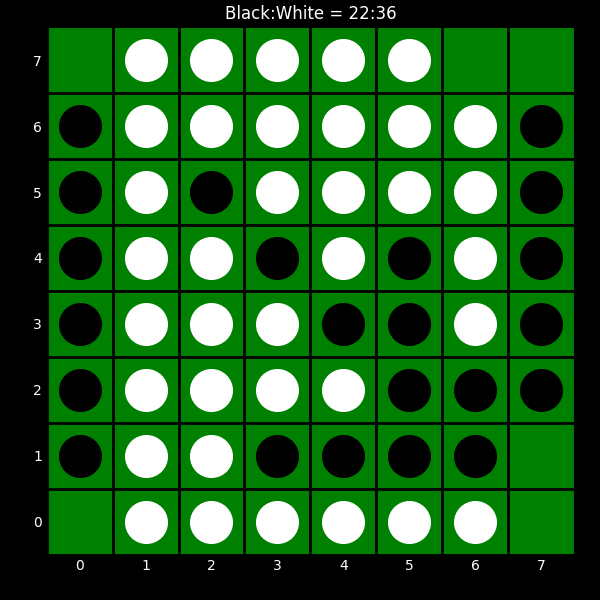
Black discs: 22
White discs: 36